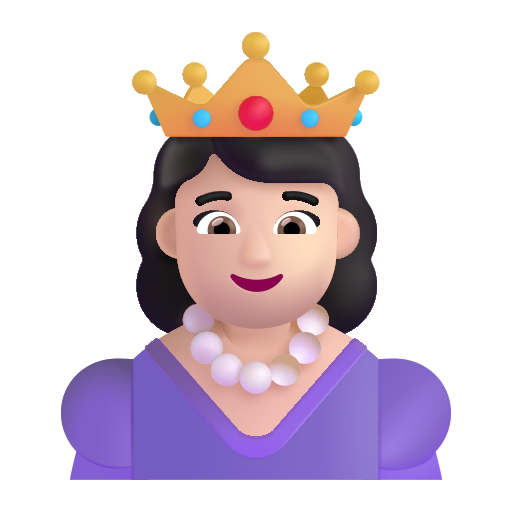
princess color light